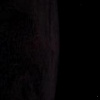
Label: space